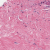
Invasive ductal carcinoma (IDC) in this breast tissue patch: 0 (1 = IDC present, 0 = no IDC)